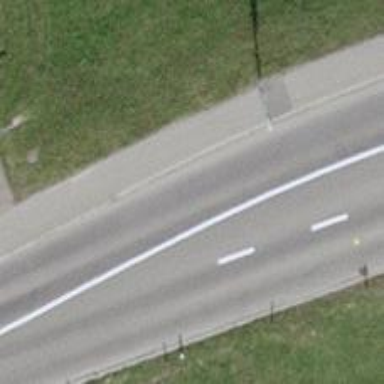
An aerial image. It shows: Asphalt sidewalk along the footway.